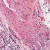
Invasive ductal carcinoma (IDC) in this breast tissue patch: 0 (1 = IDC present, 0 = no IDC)